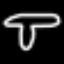
Label: mushroom